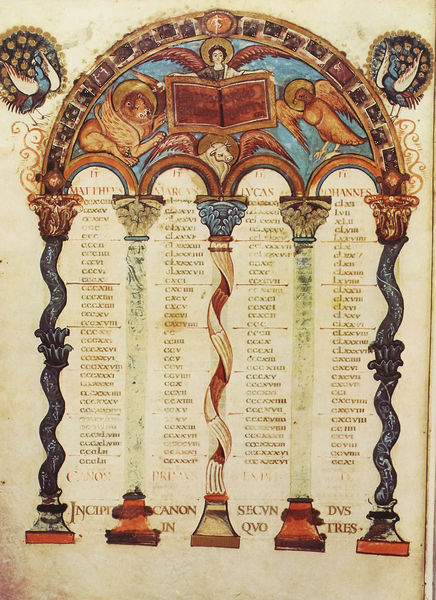
Titel: Soissons Evangeliar
Standort: Herkunftsort: Aachen (EU - D)
Institution: Paris, Bibliothèque Nationale
Schlagwörter: adler, blau, flügel, vogel, braun, bunt, orange, säule, säulen, rot, hochformat, ornament, mensch, taube, fünf, vögel, gold, engel, schrift, bogen, kuh, rundbogen, inschrift, zahlen, dekor, stil, buch, tauben, seite, text, buchstaben, pfau, namen, kapitell, buchdruck, buchseite, löwen, kanon, löwe, heilig, stier, lied, römisch, tabelle, latein, markus, apostel, buchmalerei, verso, evangelium, canon, liste, kodex, evangelien, säul, recto, i, m, l, v, c, psalme, tetramorph, kanontafel, kirchenjahr, apokalyptische wesen, vulgata